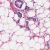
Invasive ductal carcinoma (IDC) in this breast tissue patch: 1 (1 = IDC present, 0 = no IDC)